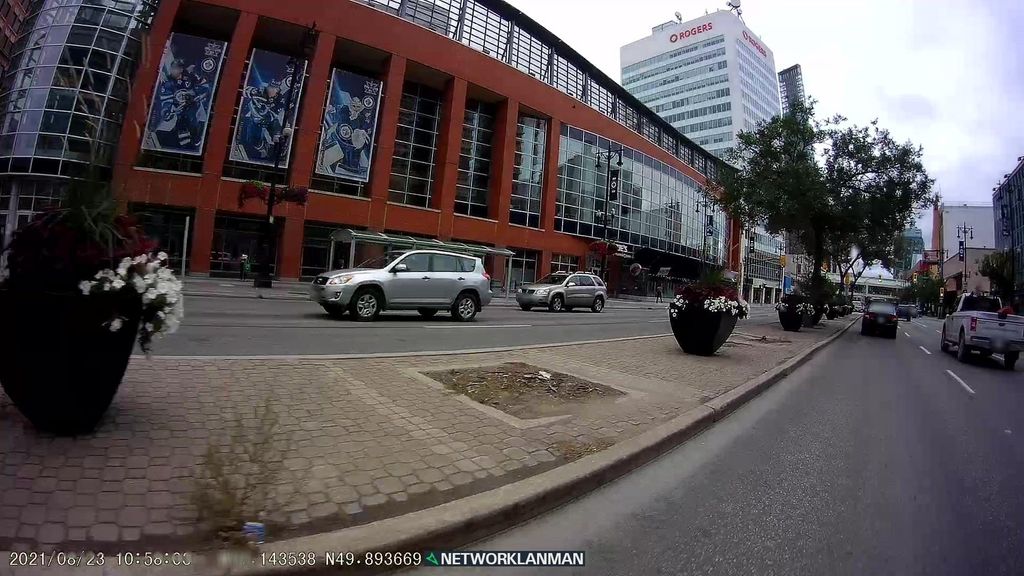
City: winnipeg